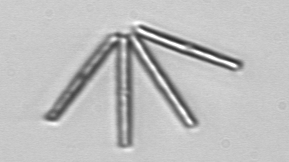
Label: Thalassionema